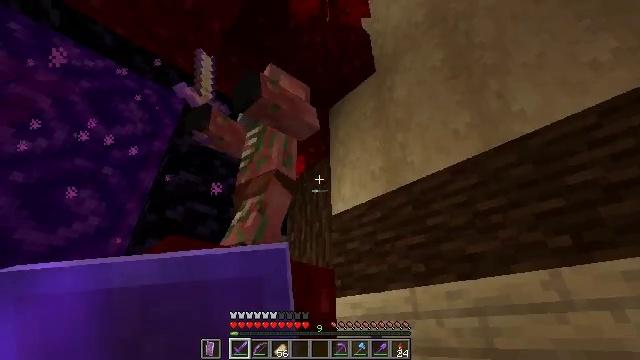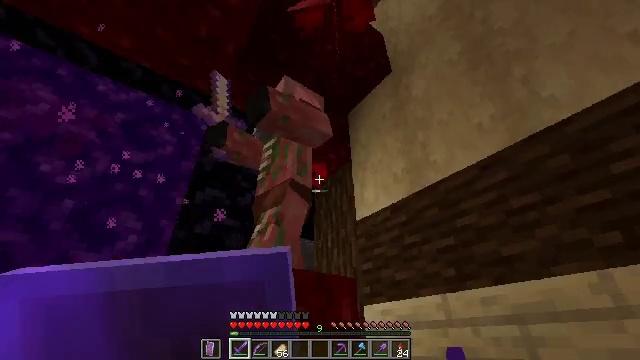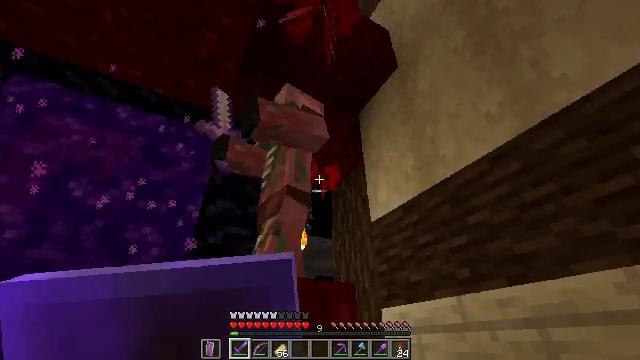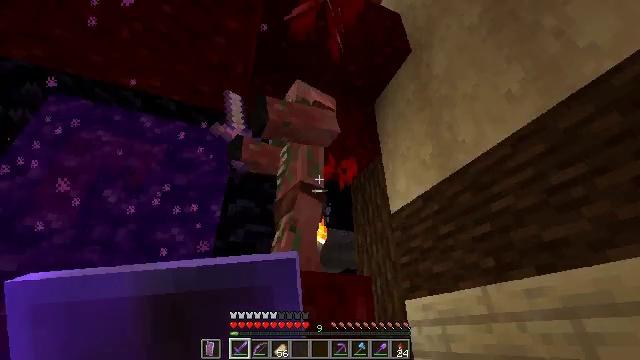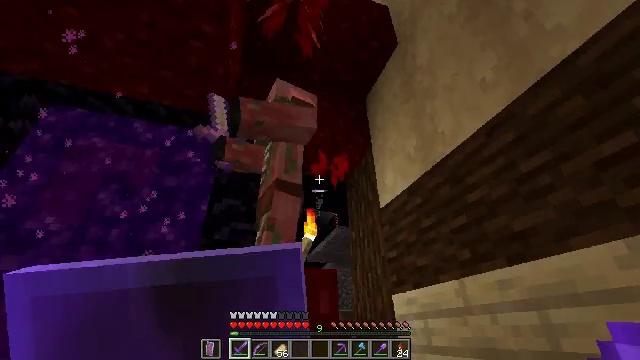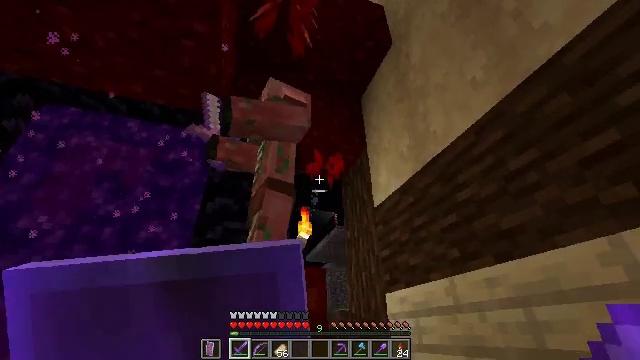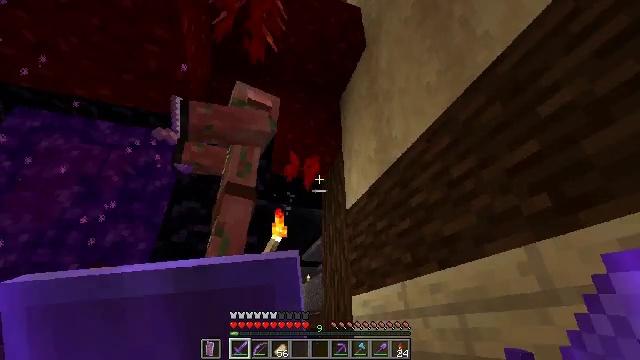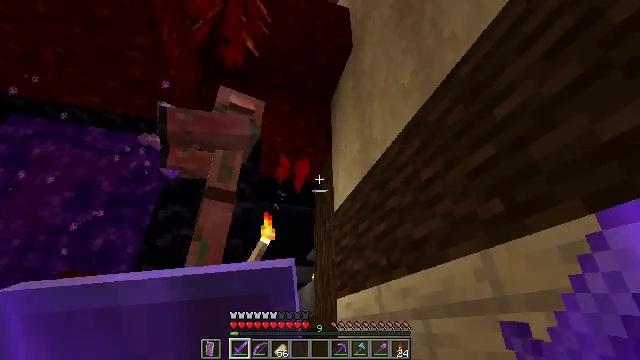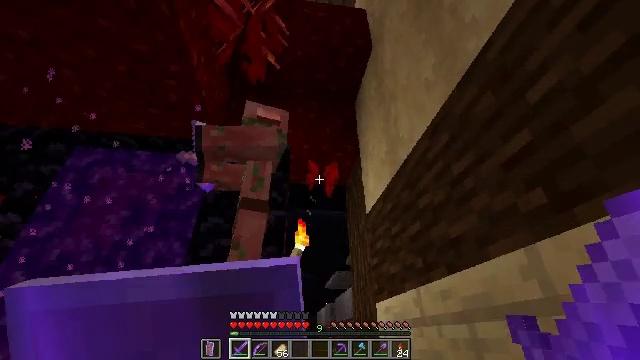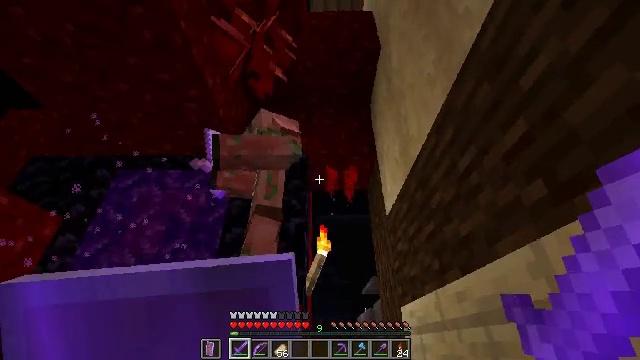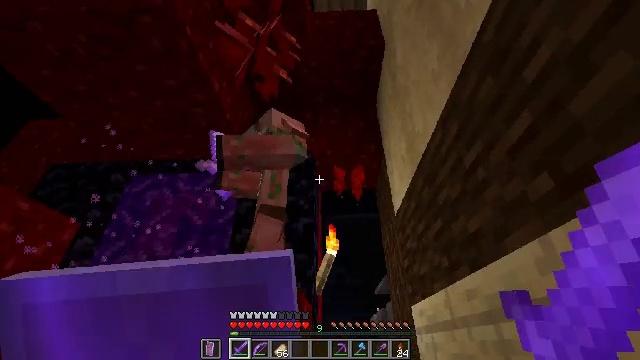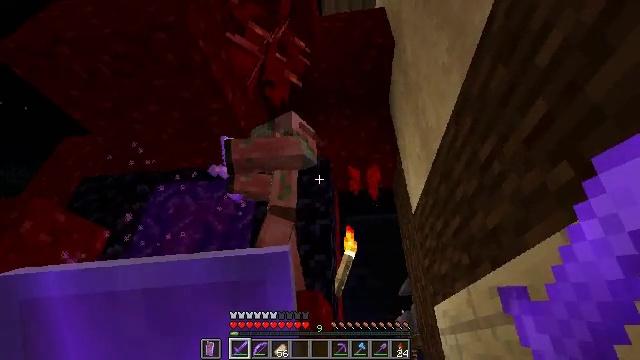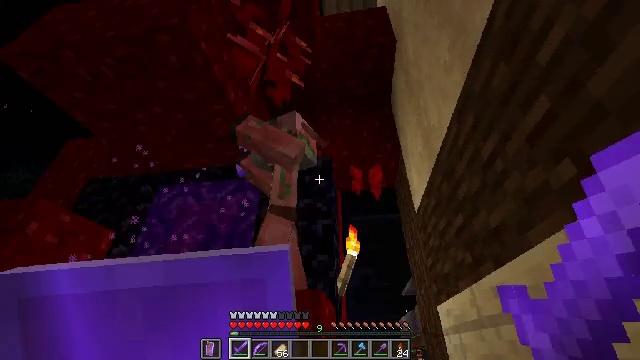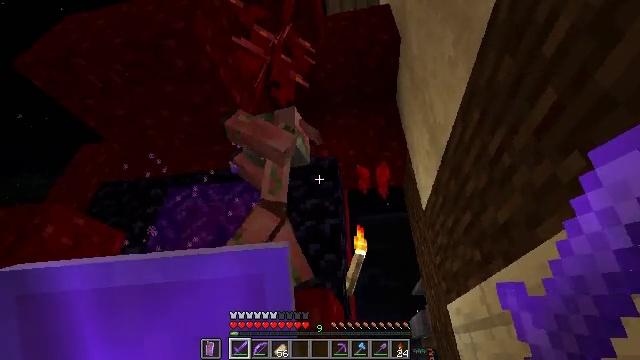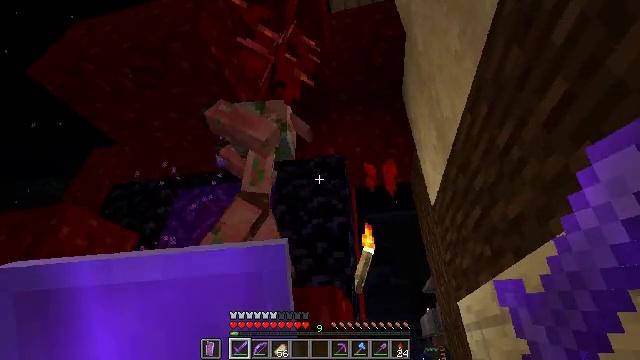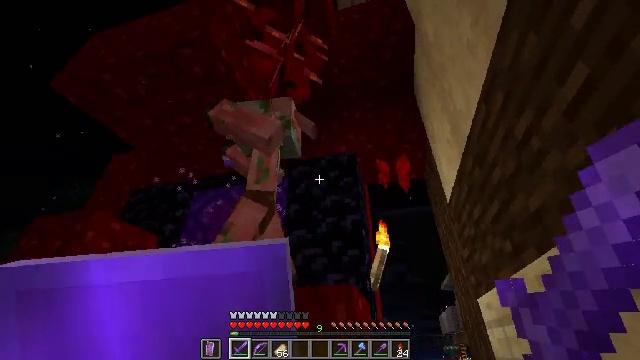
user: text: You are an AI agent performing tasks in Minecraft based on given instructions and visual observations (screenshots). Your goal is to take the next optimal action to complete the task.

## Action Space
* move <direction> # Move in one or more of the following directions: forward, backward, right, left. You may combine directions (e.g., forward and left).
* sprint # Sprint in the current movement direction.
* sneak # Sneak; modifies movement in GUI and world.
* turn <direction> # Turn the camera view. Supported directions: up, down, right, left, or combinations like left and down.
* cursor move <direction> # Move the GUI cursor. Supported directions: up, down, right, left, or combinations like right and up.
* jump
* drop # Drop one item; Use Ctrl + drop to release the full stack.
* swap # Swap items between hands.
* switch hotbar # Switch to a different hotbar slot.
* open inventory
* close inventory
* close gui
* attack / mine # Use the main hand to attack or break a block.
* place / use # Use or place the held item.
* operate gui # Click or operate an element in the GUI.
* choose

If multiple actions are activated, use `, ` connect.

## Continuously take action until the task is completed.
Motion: motion action
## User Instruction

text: Face a hostile mob.
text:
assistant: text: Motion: move right, turn left and up
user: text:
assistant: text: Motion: move right, turn left
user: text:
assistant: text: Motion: move right, turn left and down
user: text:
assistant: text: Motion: move right, turn left
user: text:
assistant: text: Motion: move right
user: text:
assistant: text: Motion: move right
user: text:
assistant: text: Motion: move right, turn left
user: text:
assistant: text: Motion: turn left and up
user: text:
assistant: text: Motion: turn left and up
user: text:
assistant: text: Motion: turn left
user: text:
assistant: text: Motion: turn left
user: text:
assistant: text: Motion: no_op
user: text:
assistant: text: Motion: turn left
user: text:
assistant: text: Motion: turn left
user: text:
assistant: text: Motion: turn left
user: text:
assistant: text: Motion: turn left
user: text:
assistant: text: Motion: turn left
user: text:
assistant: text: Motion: turn left
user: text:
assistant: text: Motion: turn left
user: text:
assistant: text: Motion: turn left and up
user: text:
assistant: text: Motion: turn left
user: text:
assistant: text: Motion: no_op
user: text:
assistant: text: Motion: no_op
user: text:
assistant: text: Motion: turn left and down, attack / mine
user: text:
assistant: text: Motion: turn left and down, attack / mine
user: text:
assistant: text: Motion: turn left and down, attack / mine
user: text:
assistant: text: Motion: turn right and down, attack / mine
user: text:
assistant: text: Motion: turn down, attack / mine
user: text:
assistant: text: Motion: attack / mine